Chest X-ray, PA view. Patient: 27 years old, sex M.
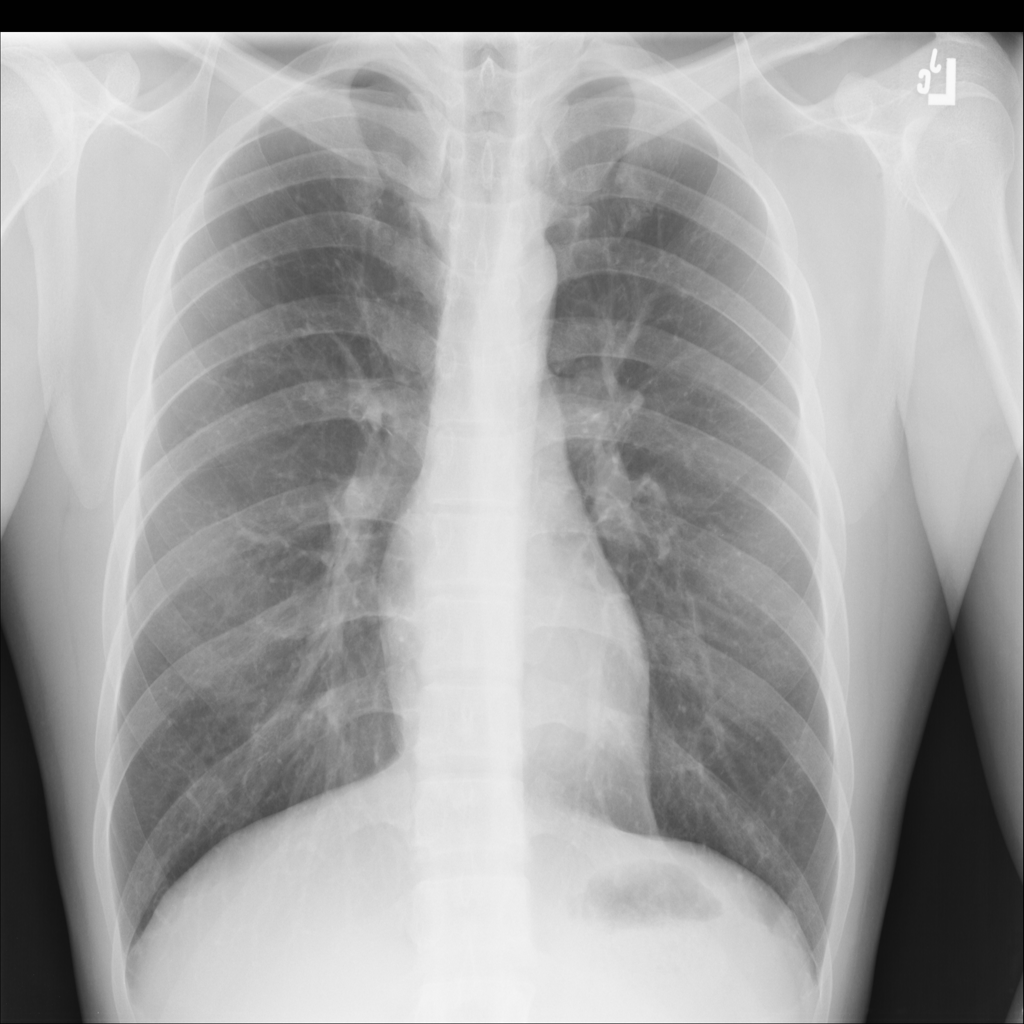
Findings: No Finding